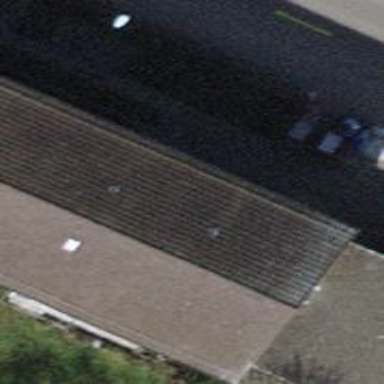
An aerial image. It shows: Apartment building with pitched roof.